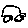
Label: car